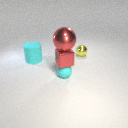
small cyan rubber sphere below large red metal sphere